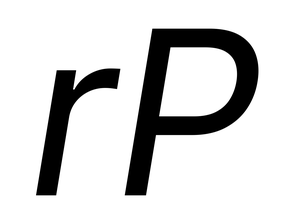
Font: Inter-Italic_Italic